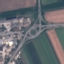
Land use / land cover: Highway